Question: i have added two buttons in stackpanel and set alignment as shown in the code
'''
<StackPanel x:Name="TitlePanel" Grid.Row="0" Margin="12,17,0,28">
<Button Content="Button" Height="64" Name="button1" Width="160" HorizontalAlignment="Left" VerticalAlignment="Top"/>
<Button Content="Button" Height="64" Name="button2" Width="160" HorizontalAlignment="Right" VerticalAlignment="Top"/>
</StackPanel>
'''
but this doesn't match with my requirement. I want it to be like shown in image below.

So how can i do this?
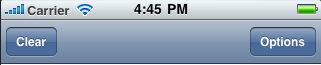
Answer: Something like this:
'''
<Grid
Width="480">
<Grid.ColumnDefinitions>
<ColumnDefinition
Width="*" />
<ColumnDefinition
Width="*" />
</Grid.ColumnDefinitions>
<Button
Width="200"
Content="Clear" />
<Button
Grid.Column="1"
Width="200"
Content="Options"
HorizontalAlignment="Right"
/>
</Grid>
'''
'''
<Grid>
<Button
Width="150"
Content="Clear"
HorizontalAlignment="Left"
/>
<Button
Width="150"
Content="Options"
HorizontalAlignment="Right"
/>
</Grid>
'''